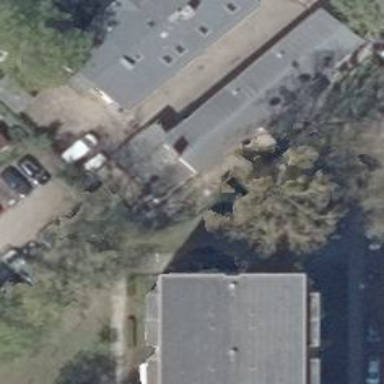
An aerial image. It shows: Commercial building with gabled roof.